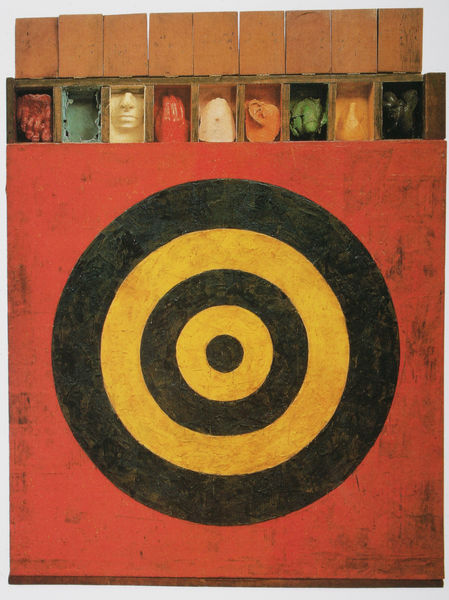
Titel: Target with Plaster Casts
Künstler: Jasper Johns
Institution: (Privatsammlung)
Schlagwörter: blau, hand, gelb, grün, braun, finger, holz, köpfe, mund, nase, ohr, orange, schwarz, rot, gesichter, regal, gesicht, kinn, lippen, kreis, modern, zeitgenössisch, plastik, bemalt, fuss, gemalt, rechteck, plastisch, kunst, art, kästchen, installation, abguss, körperteile, jasper, gipsabguss, zielscheibe, target